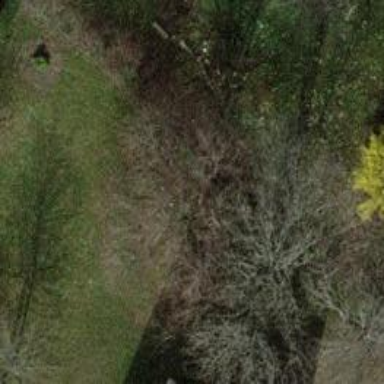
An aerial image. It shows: Evergreen tree with needle-leaved leaves.